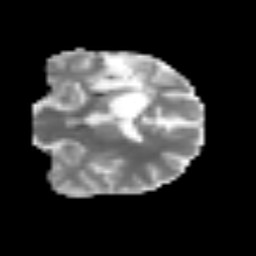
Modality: MD
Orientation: coronal
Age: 42
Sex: male
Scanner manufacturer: siemens
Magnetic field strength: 3 T
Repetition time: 3.2 s
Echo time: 0.081 s